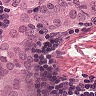
Metastatic tissue present: yes